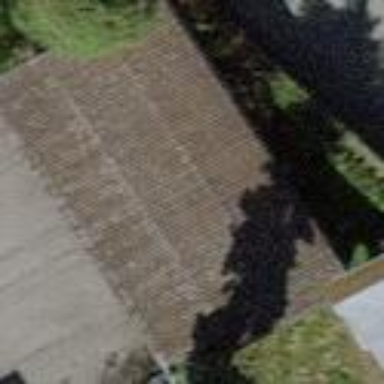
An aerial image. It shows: Carport structure.